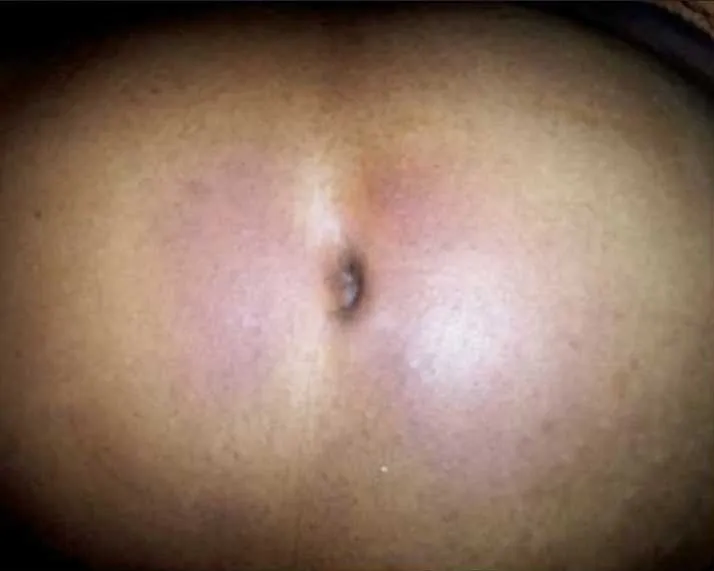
Periumbilical ecchymosis.
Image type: medical_photograph (other_medical_photograph)